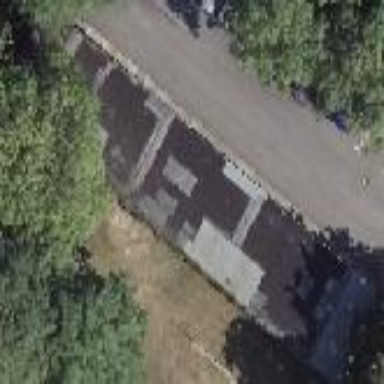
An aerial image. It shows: Group of garages.